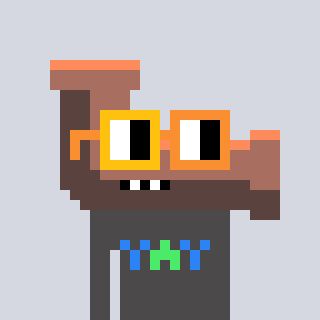
a pixel art character with square yellow and orange glasses, a pipe-shaped head and a grayscale-colored body on a cool background